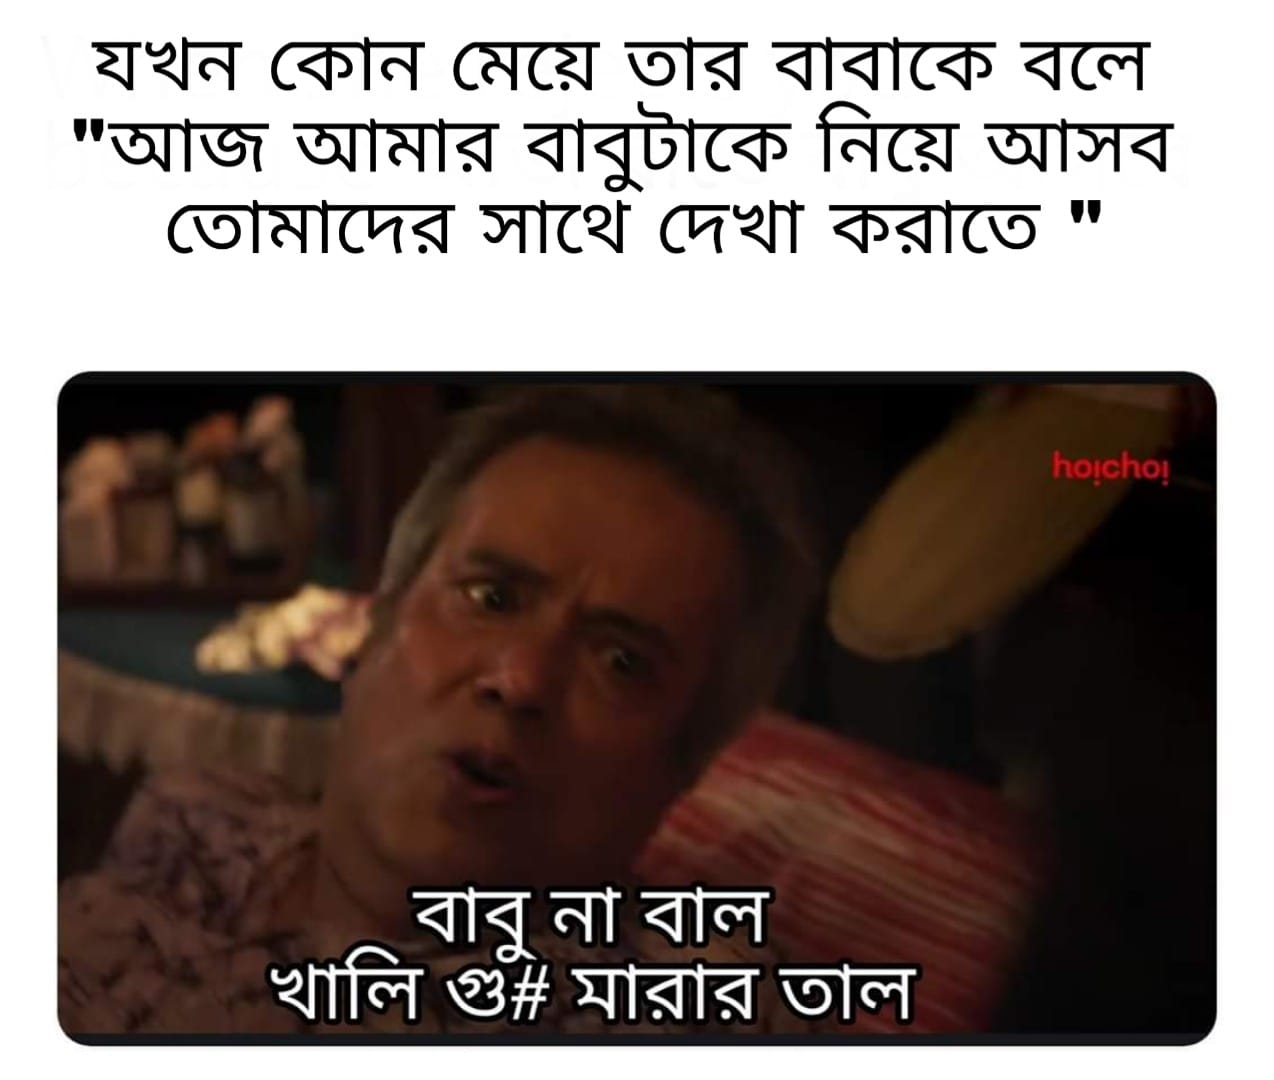
Caption: যখন কোন মেয়ে তার বাবাকে বলে "আজ আমার বাবুটাকে নিয়ে আসব তোমাদের সাথে দেখা করাতে "     বাবু না বাল খালি গু# মারার তাল
Label: hate